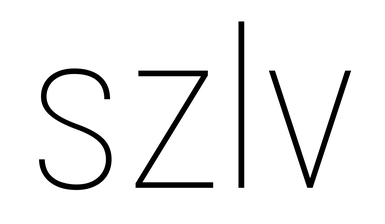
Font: Roboto_Condensed_Thin